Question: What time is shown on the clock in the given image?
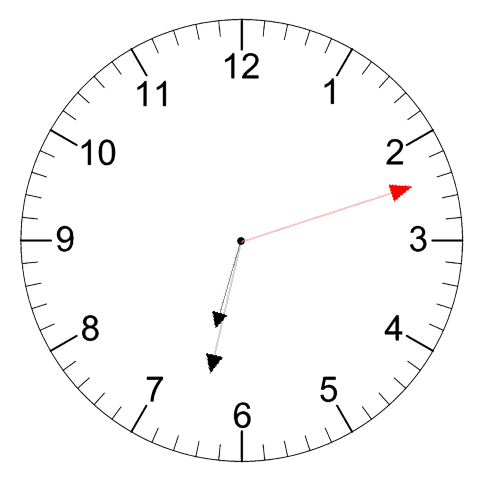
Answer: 06:32:12